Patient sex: M
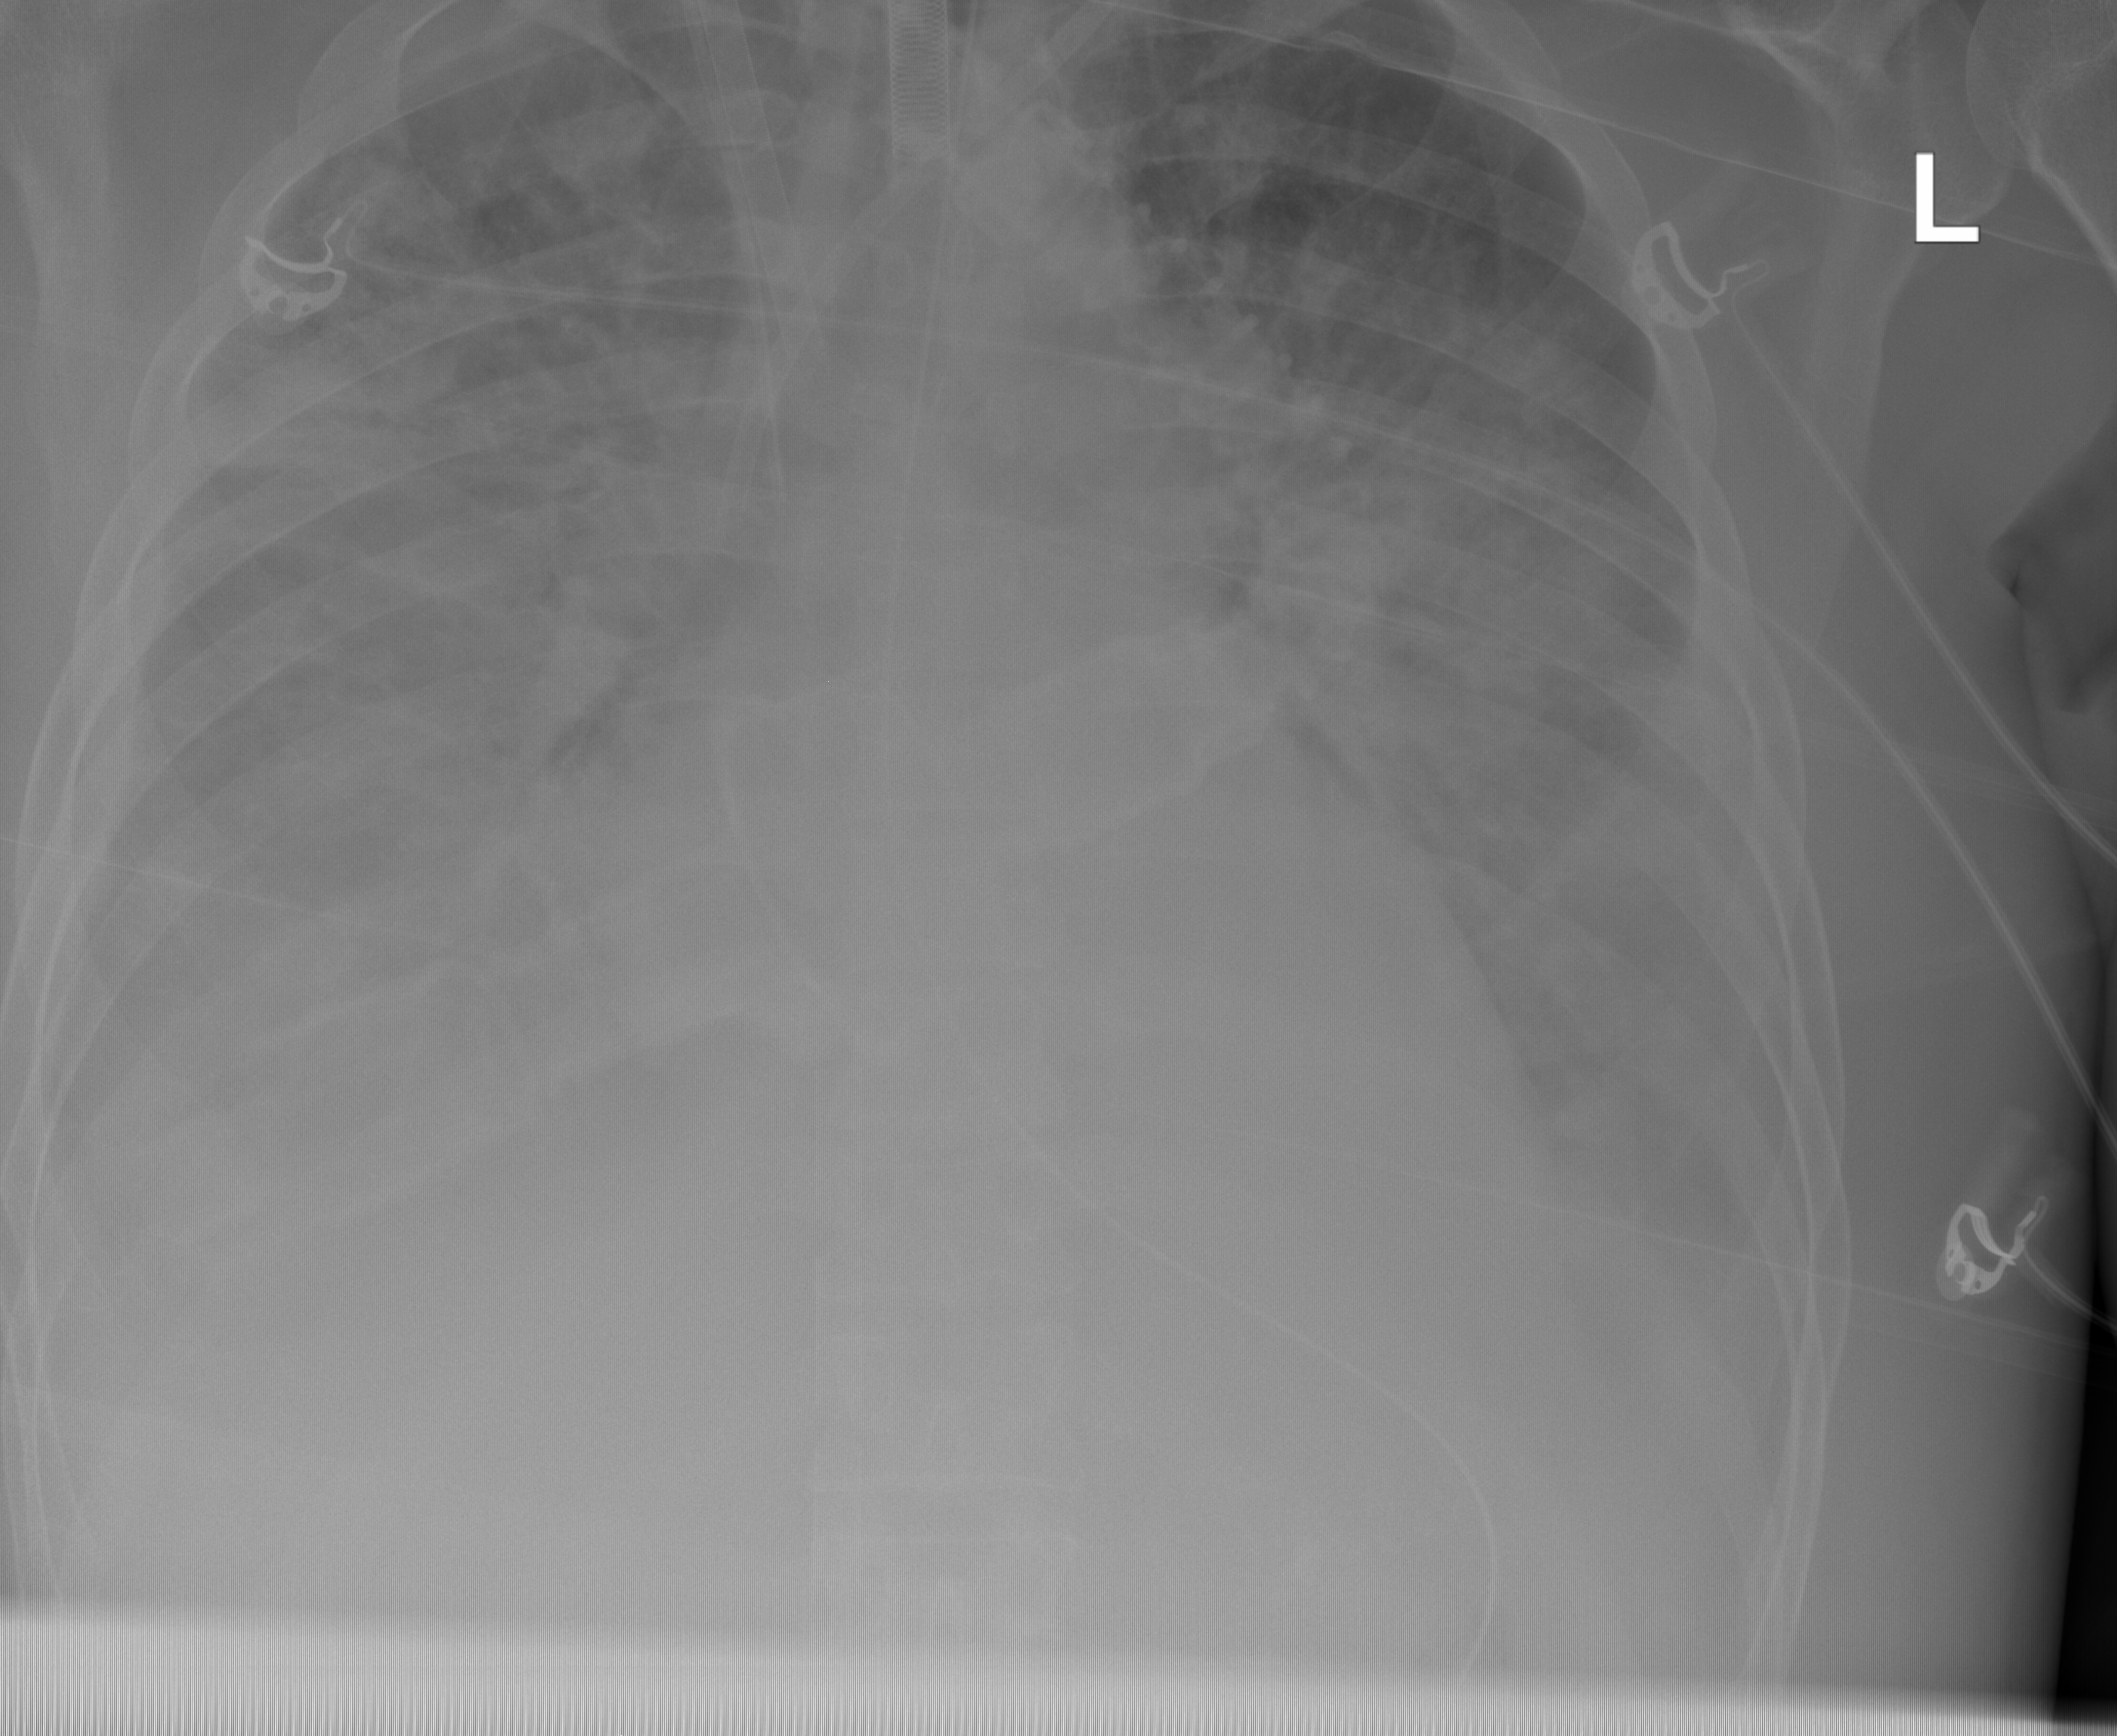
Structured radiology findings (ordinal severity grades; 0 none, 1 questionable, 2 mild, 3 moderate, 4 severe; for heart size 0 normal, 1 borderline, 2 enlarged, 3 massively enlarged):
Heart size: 2
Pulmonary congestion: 3
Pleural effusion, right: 2
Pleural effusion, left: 2
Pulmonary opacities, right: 3
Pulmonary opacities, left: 3
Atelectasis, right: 3
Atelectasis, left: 2